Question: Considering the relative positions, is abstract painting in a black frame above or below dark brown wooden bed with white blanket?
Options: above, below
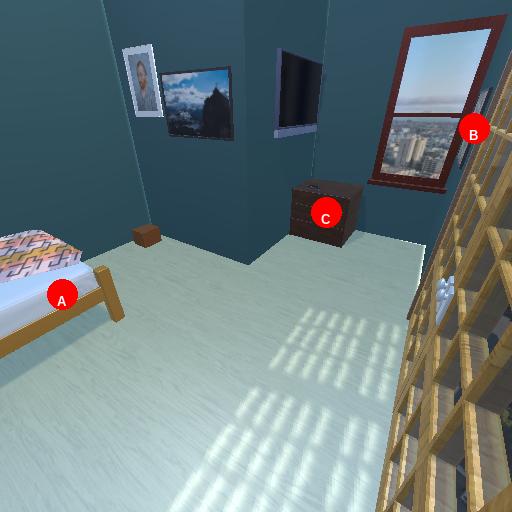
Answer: above